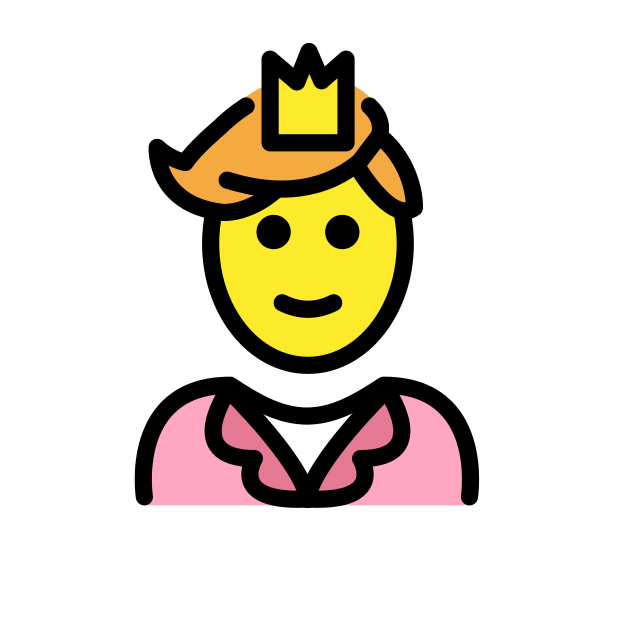
Emoji: 🤴
Name: prince
Unicode: 0x1f934